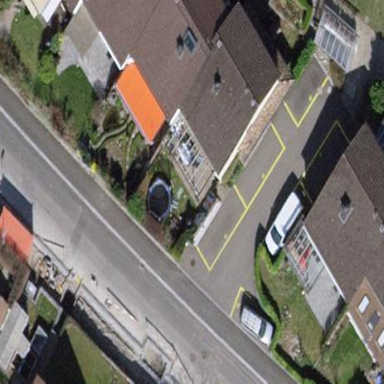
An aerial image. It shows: Terrace building.